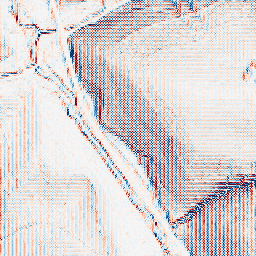
Category: wavelet
Decomposition family: wavelet_dwt
Decomposition parameters: wavelet: haar
level: 1
Upsampling method: bilinear
Upsampling parameters: scale: 2
Upsampling scale: 2